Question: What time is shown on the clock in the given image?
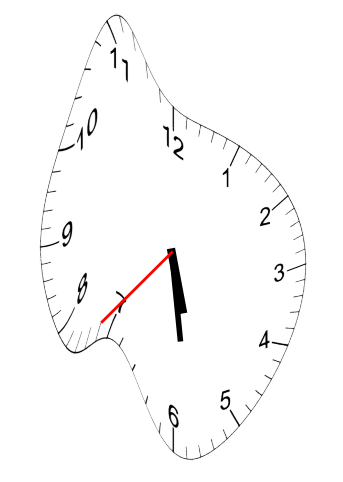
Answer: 05:28:37